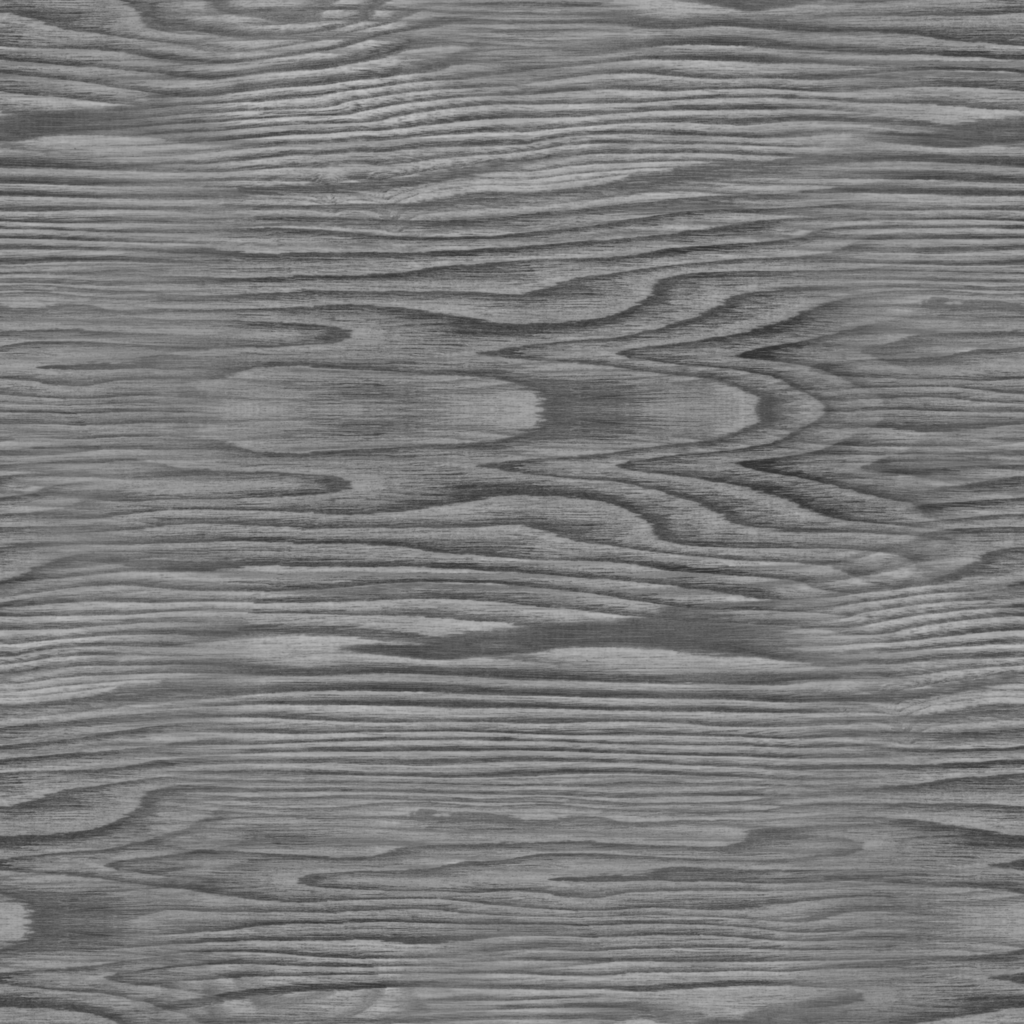
Texture map type: Displacement